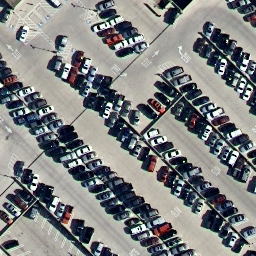
Label: parking lot